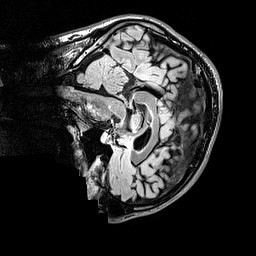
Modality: FLAIR
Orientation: sagittal
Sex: male
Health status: ill
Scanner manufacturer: siemens
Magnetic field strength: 3 T
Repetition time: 5 s
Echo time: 0.388 s